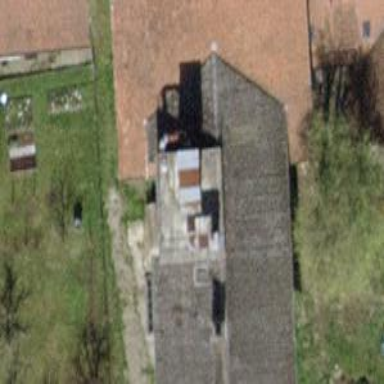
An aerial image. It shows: Terrace-style building with gabled roof.